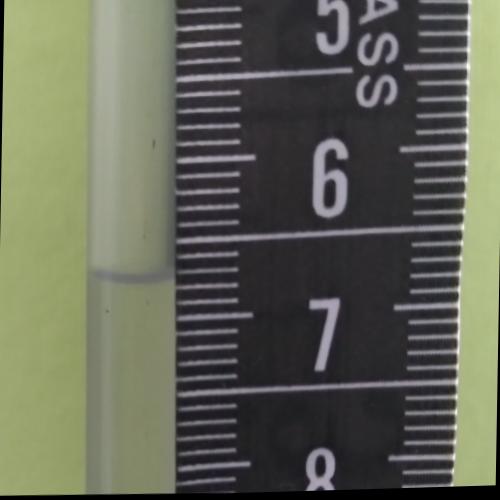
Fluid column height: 6.7 cm